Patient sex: F
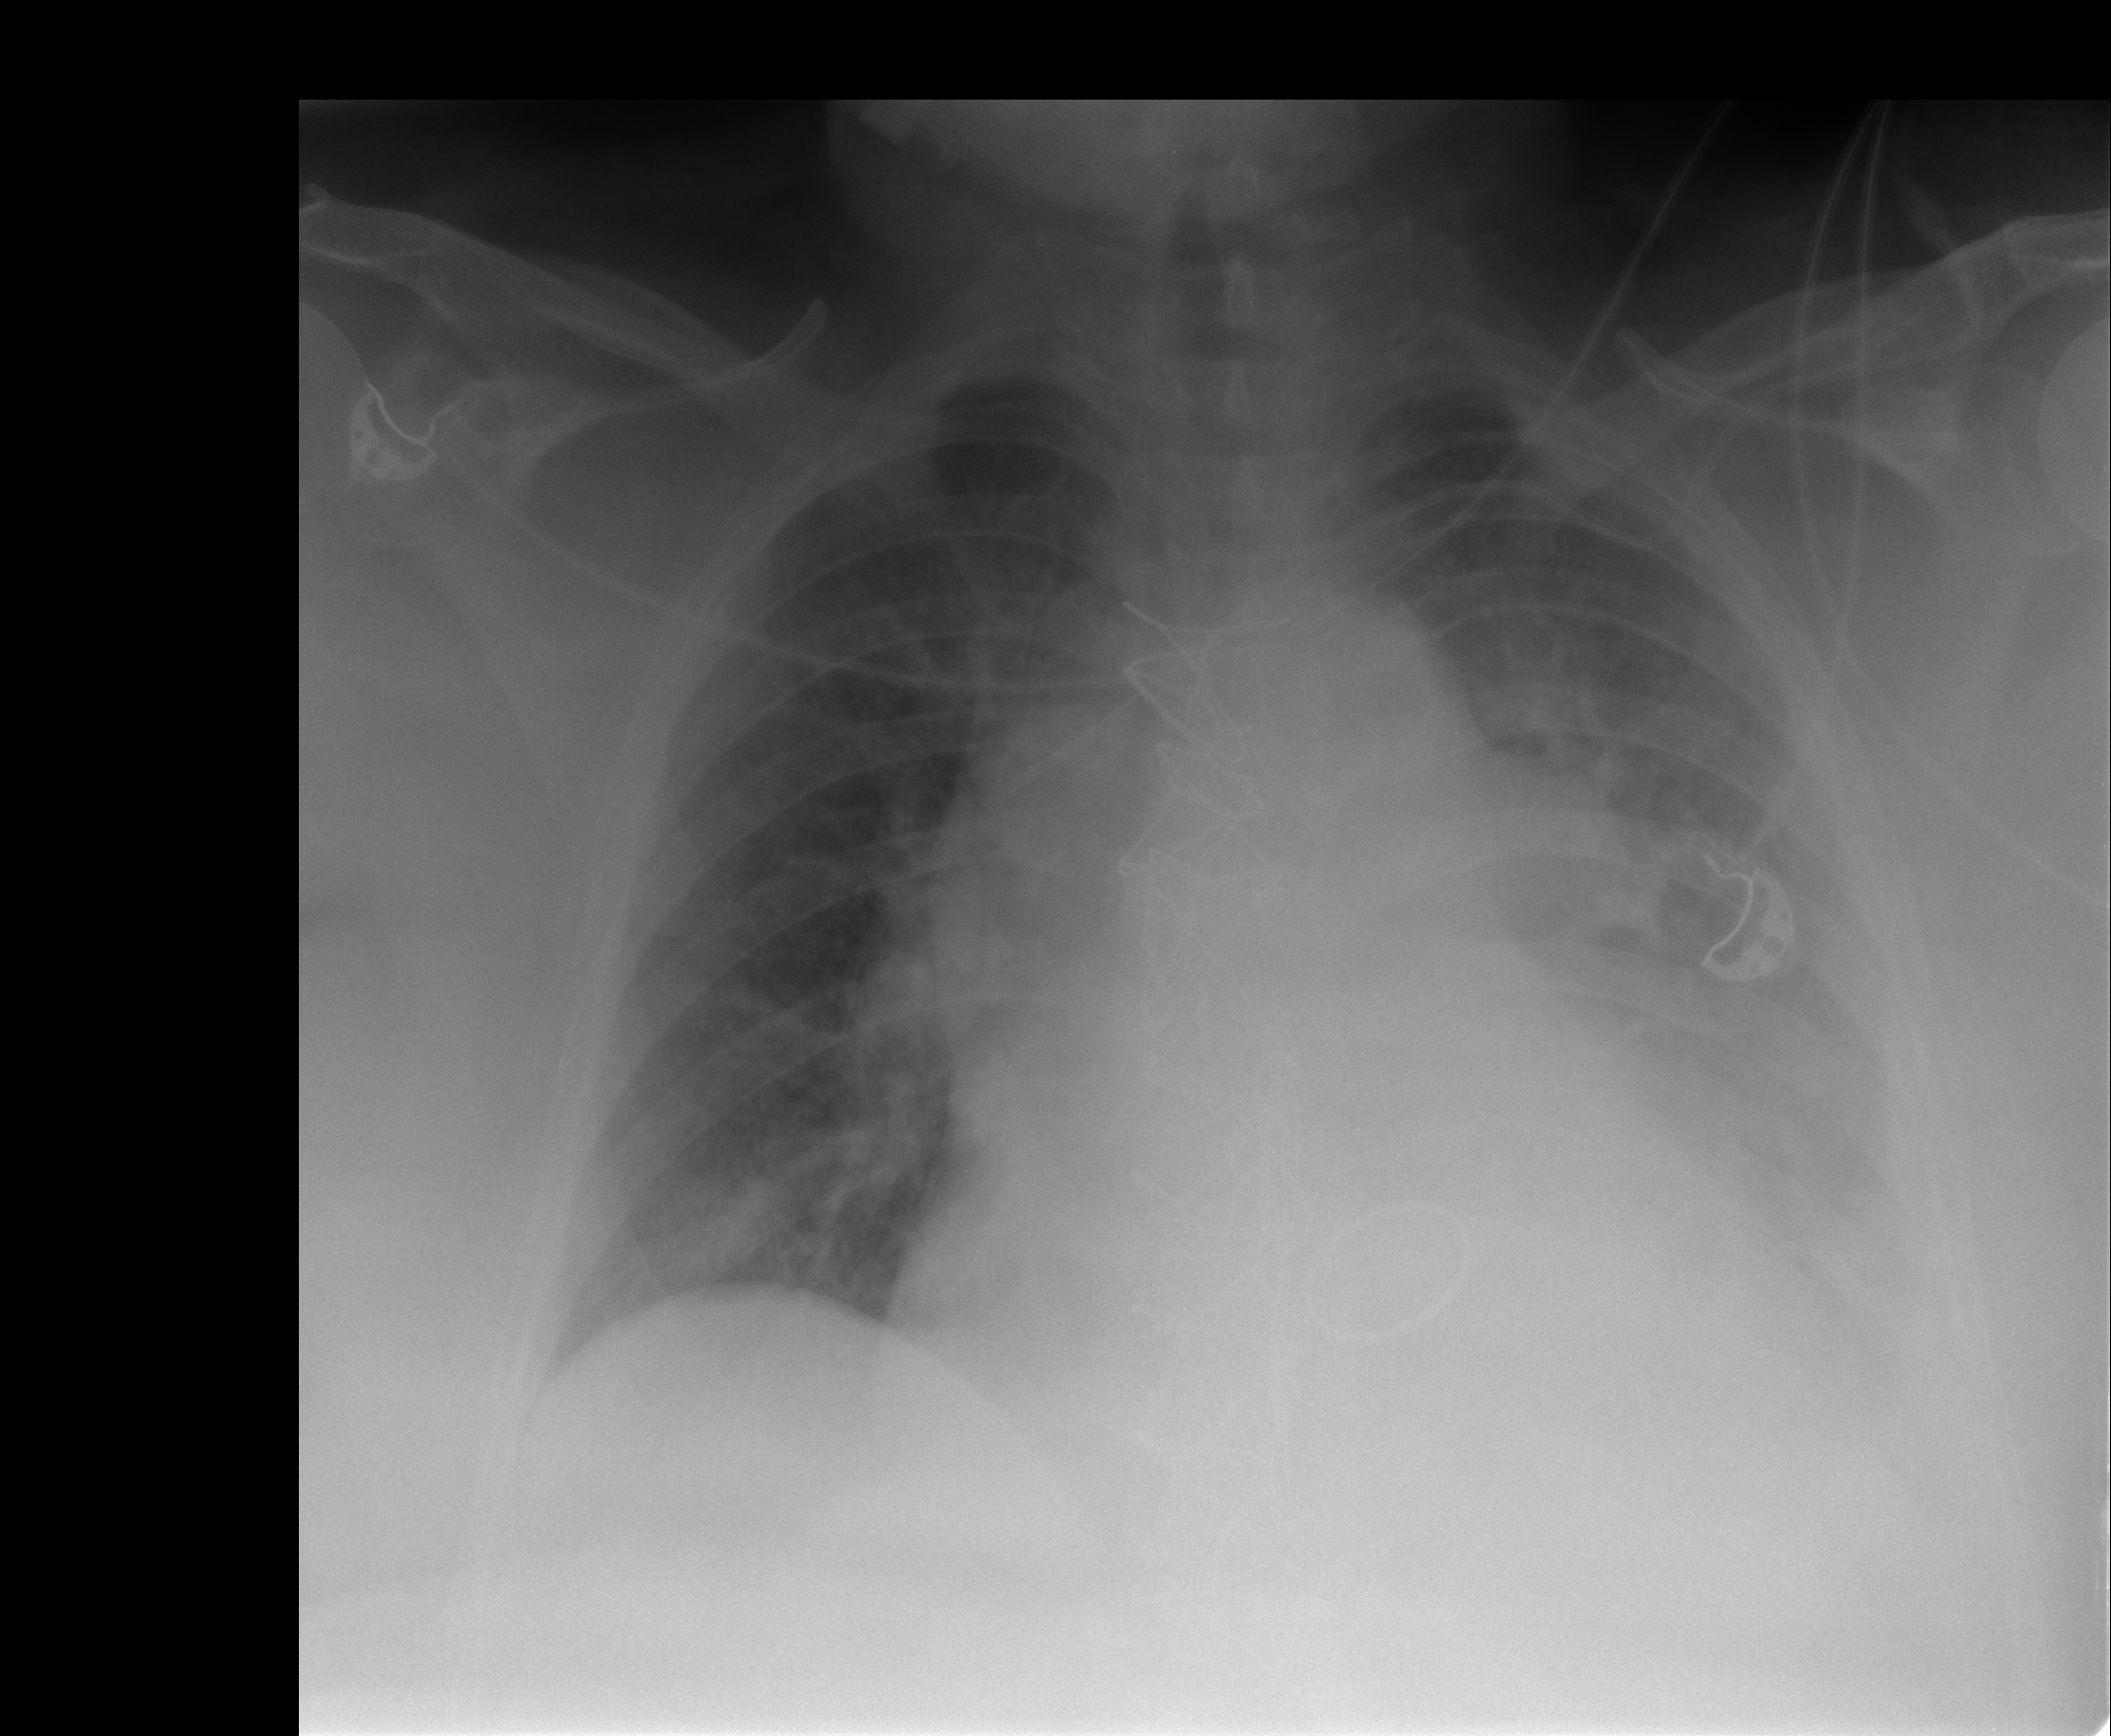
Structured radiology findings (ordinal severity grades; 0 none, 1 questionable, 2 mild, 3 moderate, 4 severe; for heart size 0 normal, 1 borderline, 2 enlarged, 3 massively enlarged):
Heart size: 2
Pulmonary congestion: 2
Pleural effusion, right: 0
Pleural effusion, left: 3
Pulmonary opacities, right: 2
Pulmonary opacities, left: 2
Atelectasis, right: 2
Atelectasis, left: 3